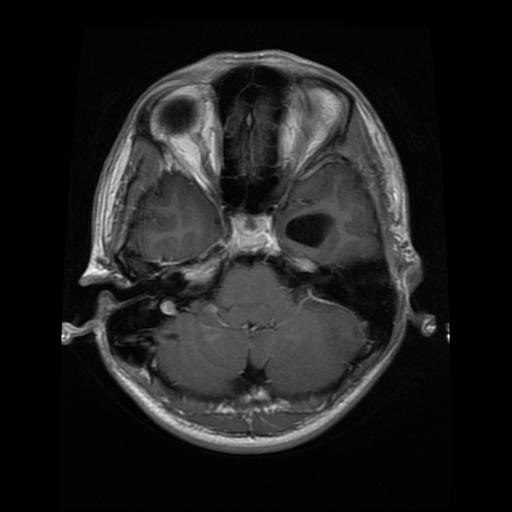
Label: glioma